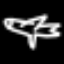
Label: airplane